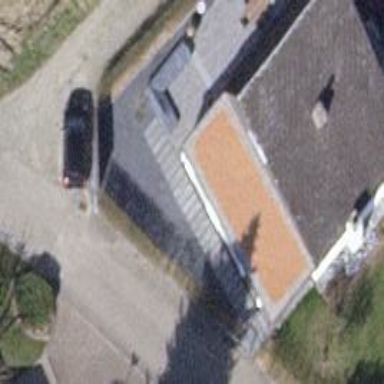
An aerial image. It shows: Detached building with saltbox-shaped roof.